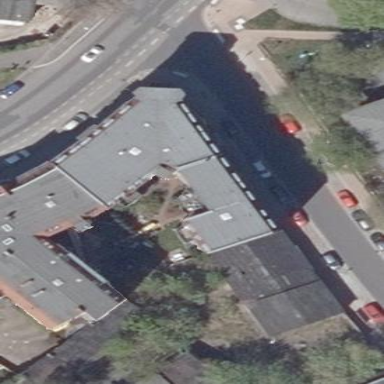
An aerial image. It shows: Apartments building with gambrel-shaped roof.